Interaction volume radius: 5 \u00c5
Interaction volume height: 25 \u00c5
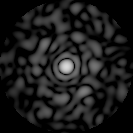
Disorder parameter: 0.8275